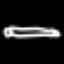
Label: pencil